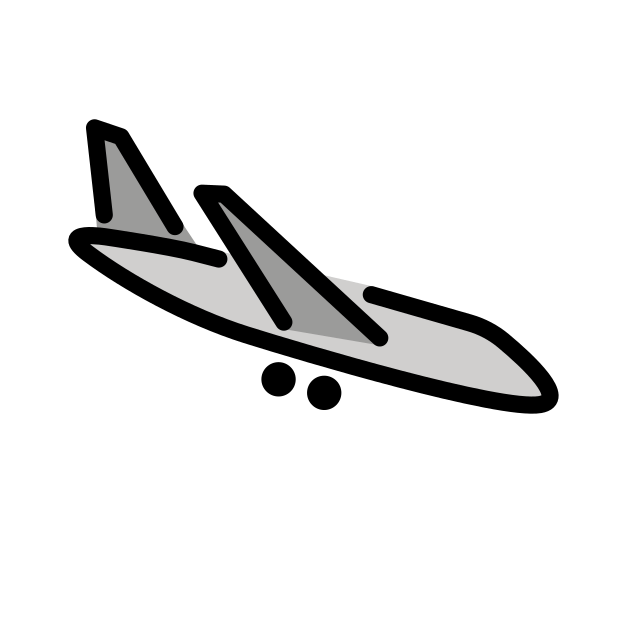
Emoji: 🛬
Name: airplane arriving
Unicode: 0x1f6ec